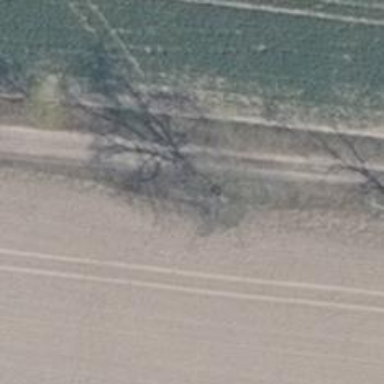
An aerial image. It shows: Beautiful tree in nature.